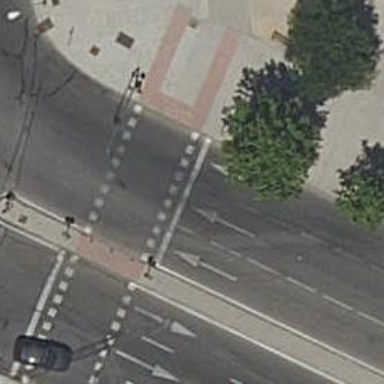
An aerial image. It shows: Uncontrolled footway crossing with markings.